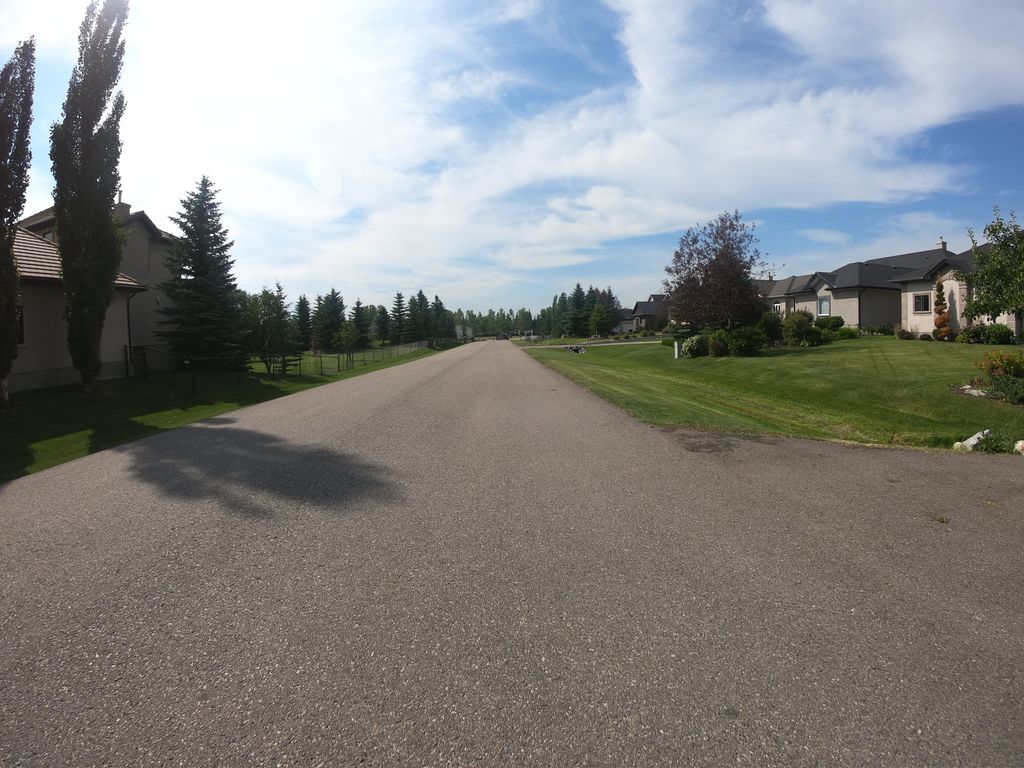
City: calgary